Aerial crown-view tile of a tropical tree (Barro Colorado Island, Panama), acquired 20240813:
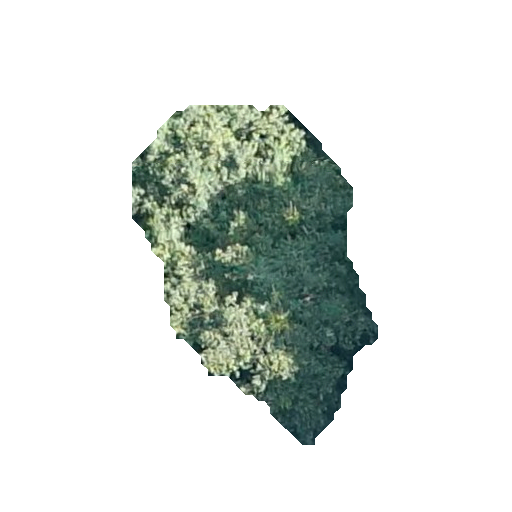
Species: Virola sebifera
GBIF accepted scientific name: Virola sebifera
Crown area: 82.073 m²